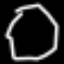
Label: octagon